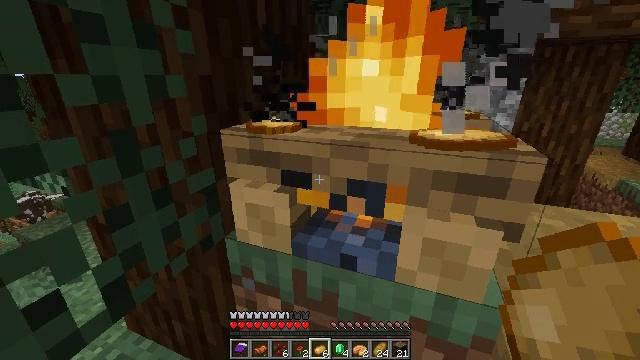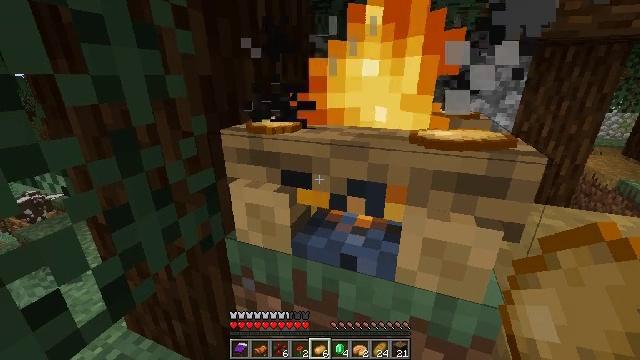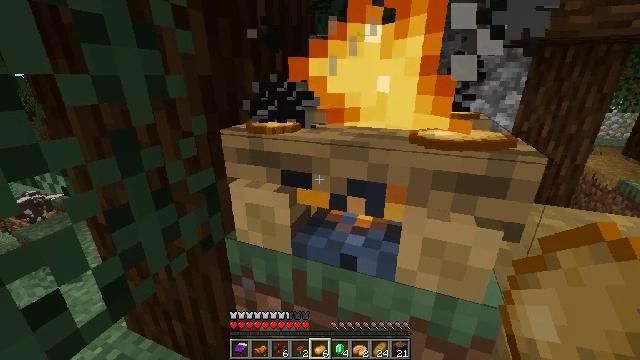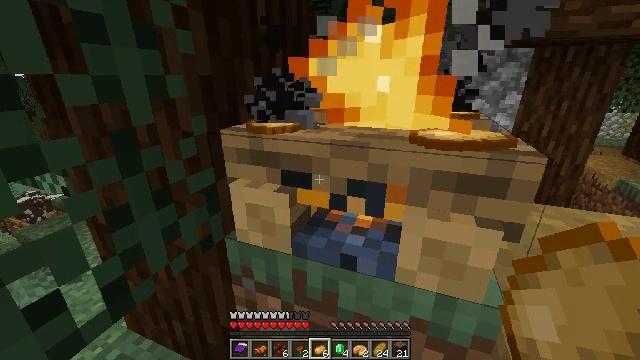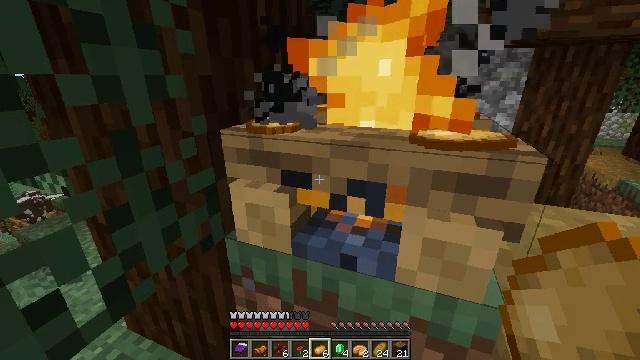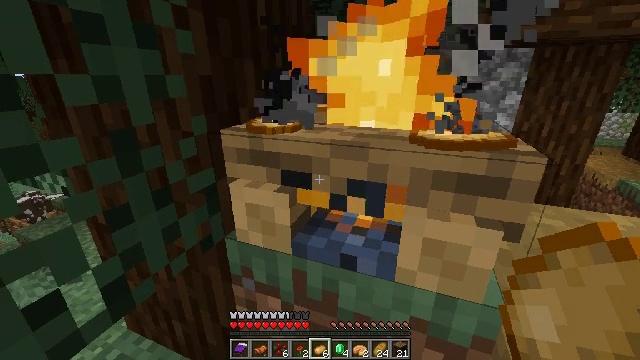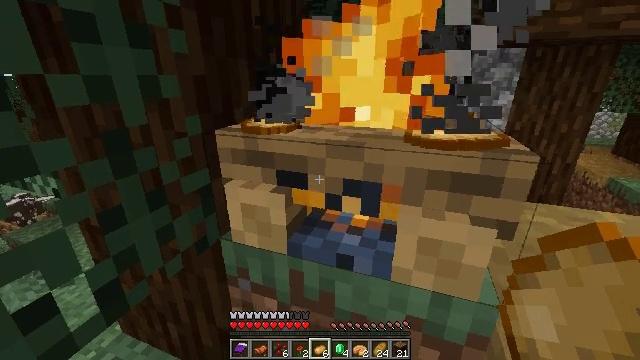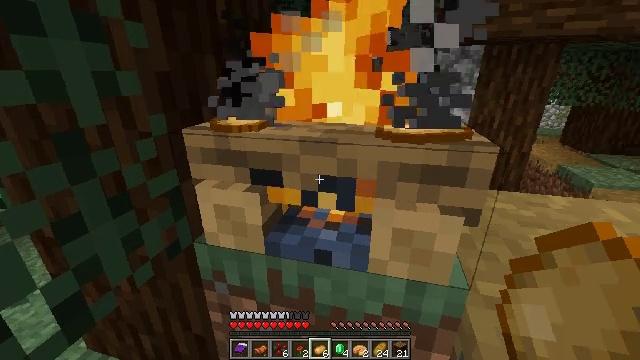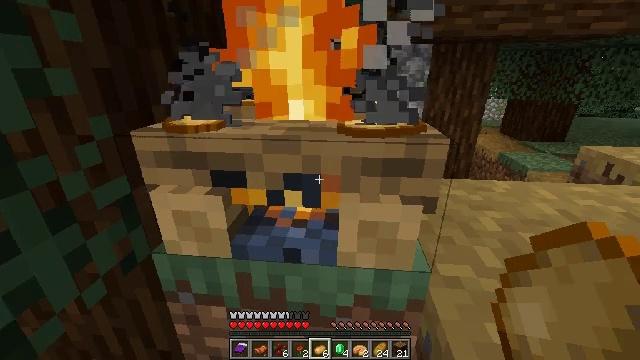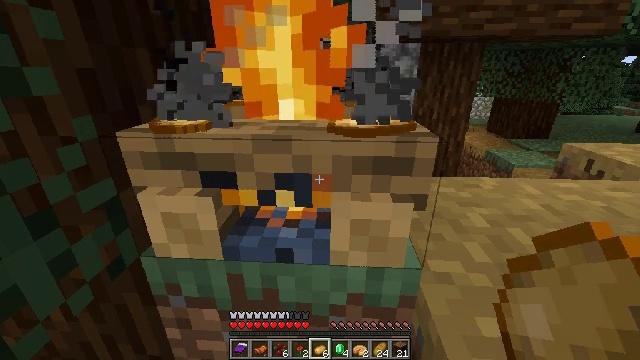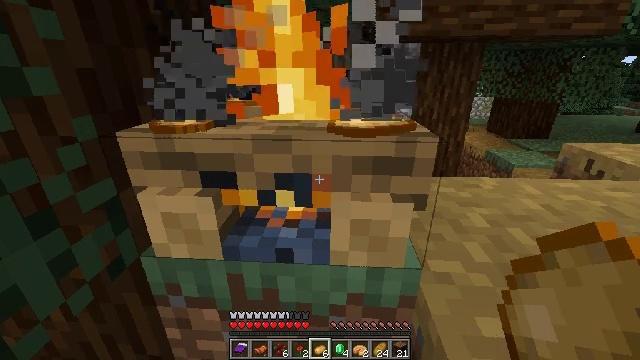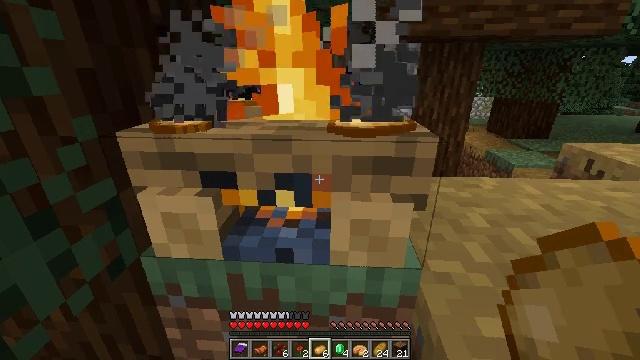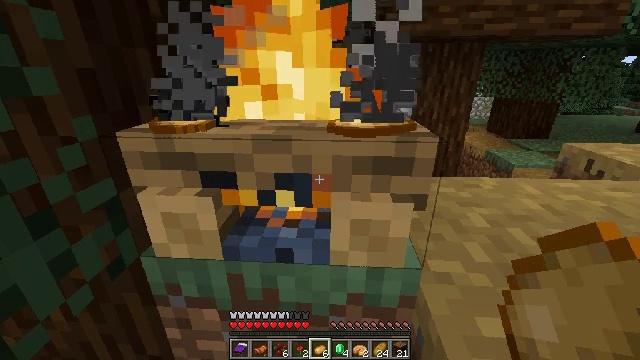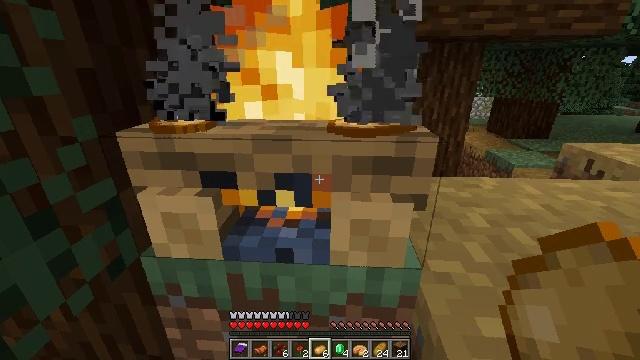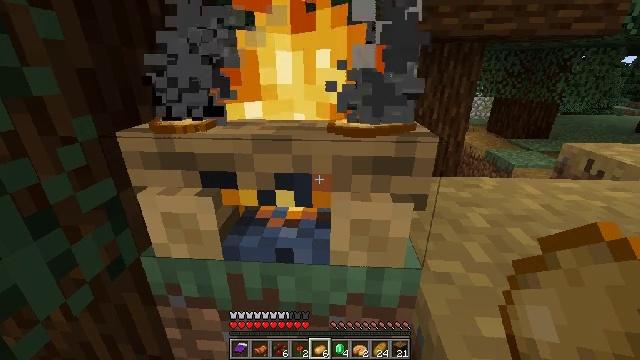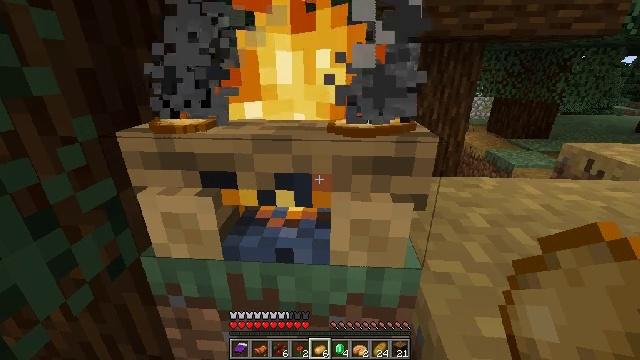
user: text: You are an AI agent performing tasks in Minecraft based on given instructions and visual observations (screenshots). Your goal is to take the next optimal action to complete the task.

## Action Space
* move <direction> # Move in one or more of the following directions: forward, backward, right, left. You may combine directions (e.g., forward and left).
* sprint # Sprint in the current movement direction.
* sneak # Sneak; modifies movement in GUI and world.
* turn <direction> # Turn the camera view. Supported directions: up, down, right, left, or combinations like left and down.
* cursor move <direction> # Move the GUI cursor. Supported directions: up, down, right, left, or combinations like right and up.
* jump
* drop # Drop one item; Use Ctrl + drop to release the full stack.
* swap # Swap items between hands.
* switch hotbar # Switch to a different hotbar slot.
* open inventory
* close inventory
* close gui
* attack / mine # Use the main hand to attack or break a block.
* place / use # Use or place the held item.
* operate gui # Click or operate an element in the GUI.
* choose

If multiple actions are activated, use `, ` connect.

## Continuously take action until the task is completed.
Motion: motion action
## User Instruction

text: craft item air
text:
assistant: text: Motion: no_op
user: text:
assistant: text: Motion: no_op
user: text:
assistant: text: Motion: no_op
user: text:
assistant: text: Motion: no_op
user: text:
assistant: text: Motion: no_op
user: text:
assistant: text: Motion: turn right
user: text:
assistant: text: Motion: turn right
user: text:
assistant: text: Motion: turn right
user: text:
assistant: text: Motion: turn right
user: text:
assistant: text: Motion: no_op
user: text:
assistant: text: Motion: no_op
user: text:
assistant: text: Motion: no_op
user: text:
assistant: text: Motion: no_op
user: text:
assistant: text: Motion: use / place
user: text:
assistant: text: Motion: use / place
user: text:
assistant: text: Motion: use / place
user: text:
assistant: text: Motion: use / place
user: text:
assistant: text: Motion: use / place
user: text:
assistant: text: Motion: use / place
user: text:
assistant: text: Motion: use / place
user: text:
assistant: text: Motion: use / place
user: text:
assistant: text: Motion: use / place
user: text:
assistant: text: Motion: use / place
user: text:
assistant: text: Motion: use / place
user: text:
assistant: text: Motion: use / place
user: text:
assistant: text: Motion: use / place
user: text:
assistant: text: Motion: use / place
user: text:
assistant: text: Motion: use / place
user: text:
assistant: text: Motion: use / place
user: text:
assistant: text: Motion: use / place